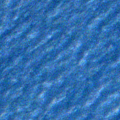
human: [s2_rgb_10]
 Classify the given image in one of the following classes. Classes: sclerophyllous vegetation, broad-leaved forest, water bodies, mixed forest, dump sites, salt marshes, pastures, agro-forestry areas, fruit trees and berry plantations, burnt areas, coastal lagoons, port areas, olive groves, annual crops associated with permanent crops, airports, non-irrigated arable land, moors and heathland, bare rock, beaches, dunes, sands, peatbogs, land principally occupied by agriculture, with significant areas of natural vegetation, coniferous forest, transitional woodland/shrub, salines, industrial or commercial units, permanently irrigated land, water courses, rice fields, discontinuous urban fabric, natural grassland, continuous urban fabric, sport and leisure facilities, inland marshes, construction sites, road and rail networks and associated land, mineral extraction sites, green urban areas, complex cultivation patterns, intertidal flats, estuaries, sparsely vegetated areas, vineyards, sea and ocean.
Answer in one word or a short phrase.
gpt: sea and ocean